Question: I have two tables in google spreadsheet. They have a common unique identifier (Account id). Now I need to join these tables into a third table containing all rows from both tables.
Please have a look at this sheet:

or follow the link to an example spreadsheet:
<URL>
I have manage to join the tables using this arrayformula:
'''
=ARRAYFORMULA({G3:H8,VLOOKUP(G3:G8,{A3:A7,B3:C7},{2,3},false)})
'''
But with this formula the joined table "misses" two rows:
'''
20 N/A Klaus Berlin
4 VW David Paris
'''
The first missing row is found only in Table 1. The second missing has an ID that is found in Table 2 and has two (2) matching ID's in Table2, but only one row in the joined table
Is there a way to provide a formula that can handle this?
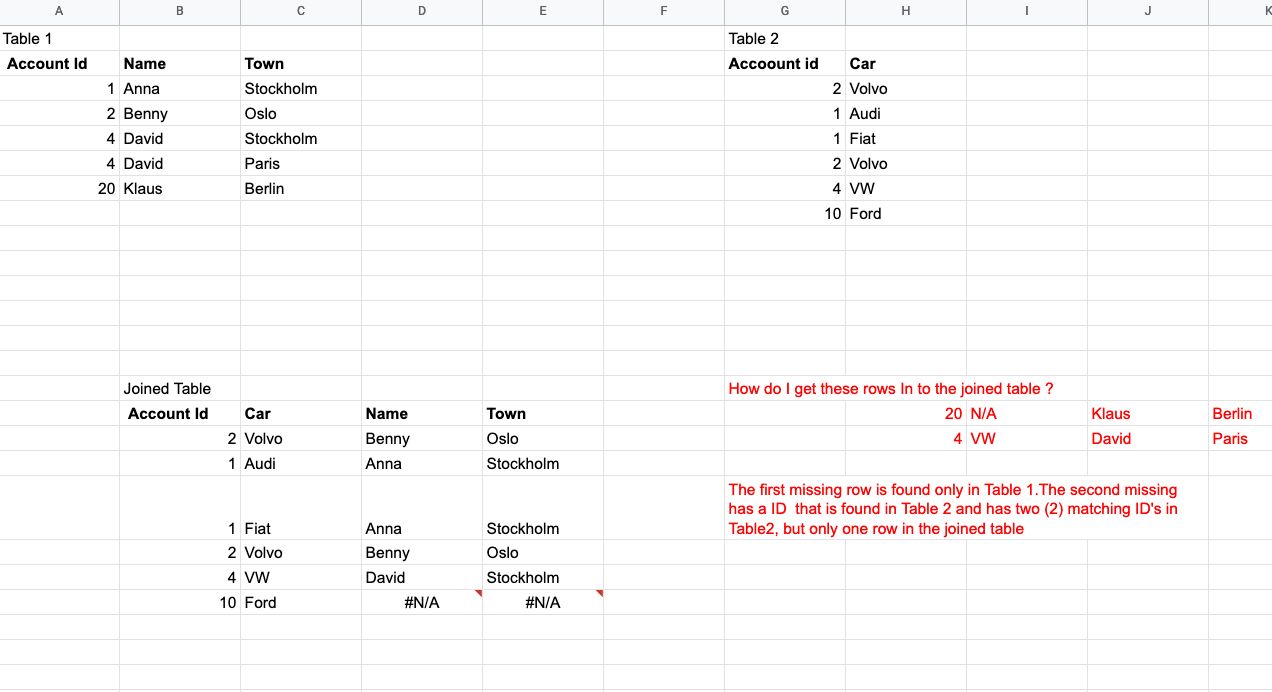
Answer: previous answer is incorrect. use:
'''
=ARRAYFORMULA(QUERY(UNIQUE(IFNA({G2:H10,
VLOOKUP(G2:G10, A2:C10, {2, 3}, 0);
VLOOKUP({A3:A10; G3:G10}, {G3:H10; {A3:A10, IF(A3:A10, )}}, {1, 2}, 0), {B3:C10;
VLOOKUP(G3:G10, {A3:C10; {G3:G10, IF(G3:G10, ), IF(G3:G10, )}}, {2, 3}, 0)}})),
"where Col1 is not null order by Col1", 1))
'''
<URL>